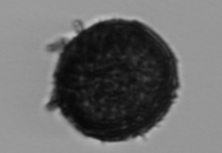
Label: Coscinodiscus